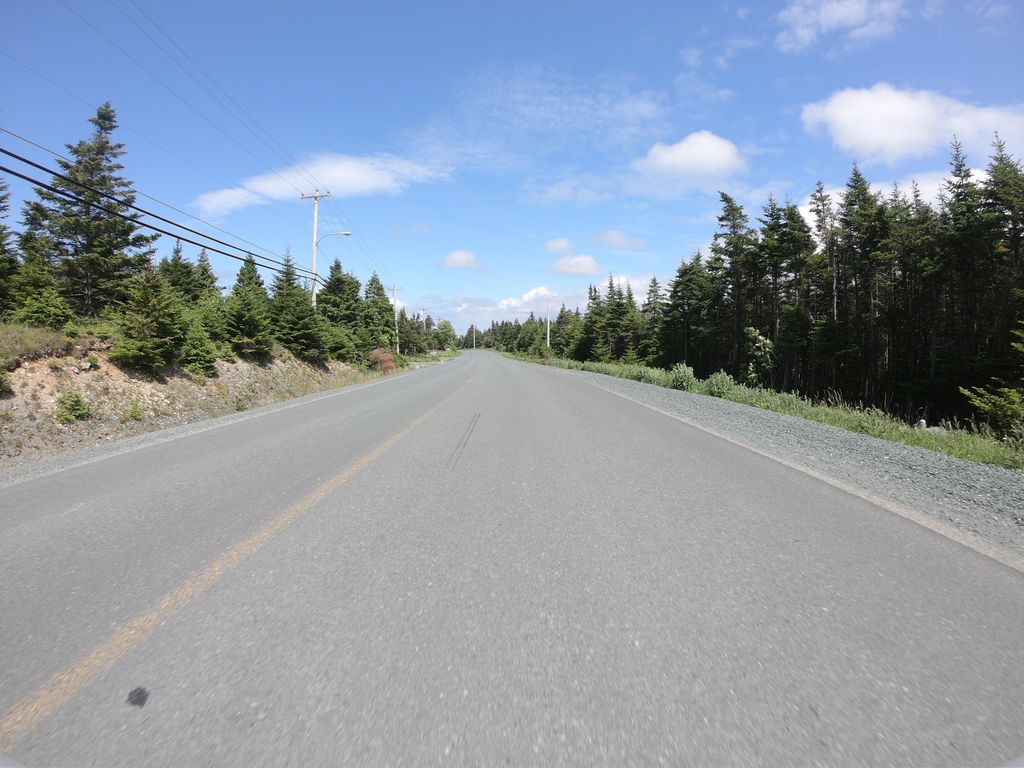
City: st_johns